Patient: sex M, age 46
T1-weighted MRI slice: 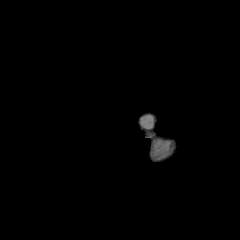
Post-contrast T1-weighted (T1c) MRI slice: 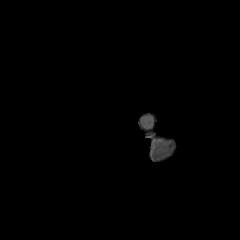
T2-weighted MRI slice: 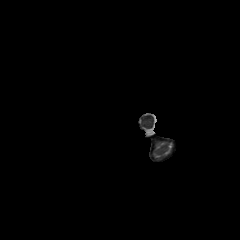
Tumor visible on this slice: no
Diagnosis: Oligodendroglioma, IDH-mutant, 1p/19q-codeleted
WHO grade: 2